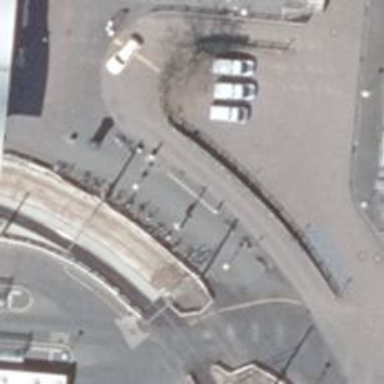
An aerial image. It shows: Bicycle rental service.